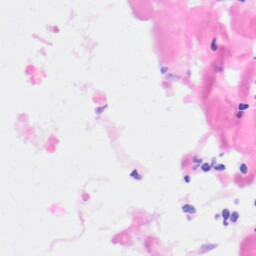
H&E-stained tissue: Kidney